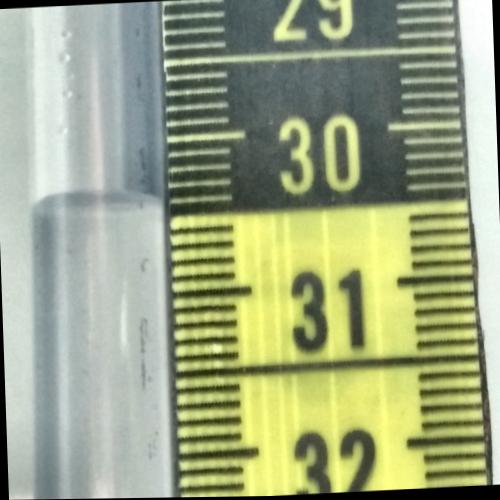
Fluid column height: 30.4 cm